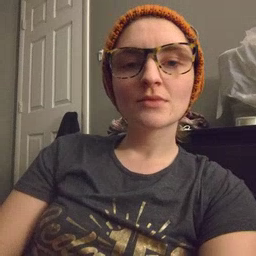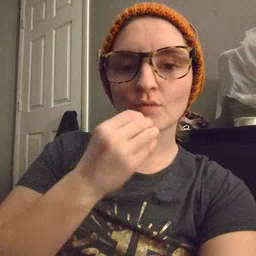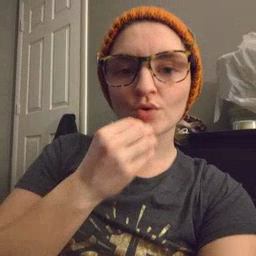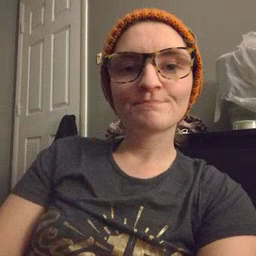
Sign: food